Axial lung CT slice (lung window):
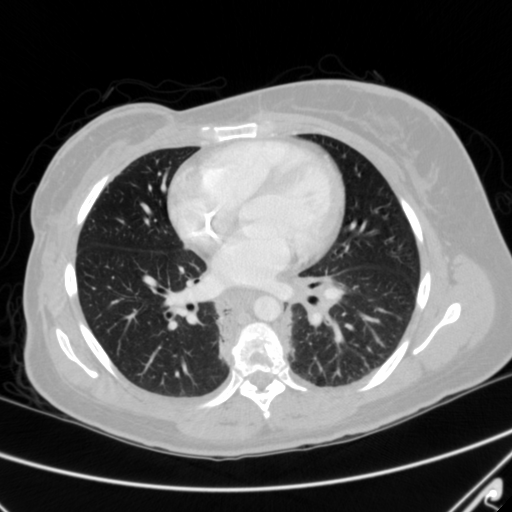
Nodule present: no